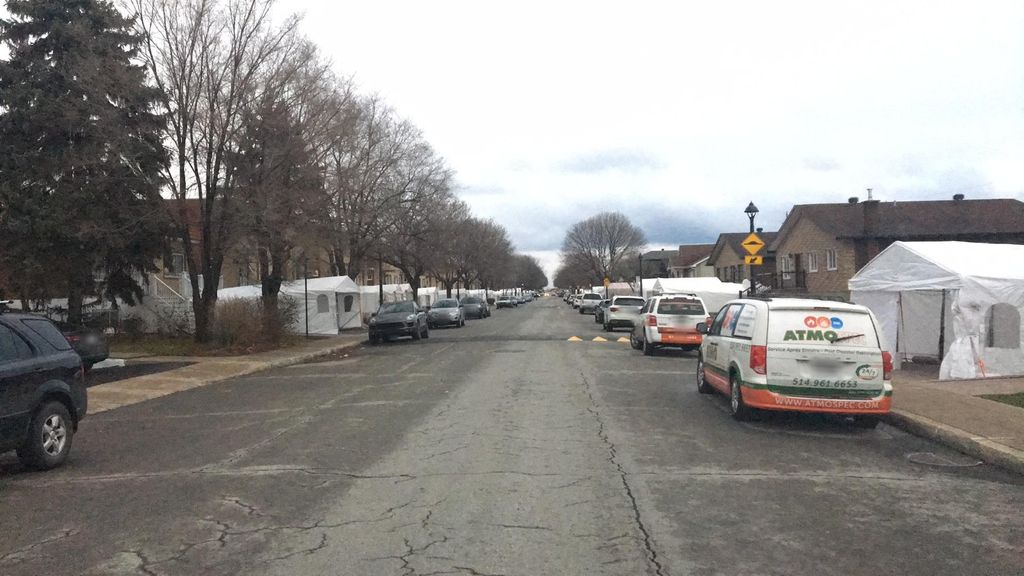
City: montreal